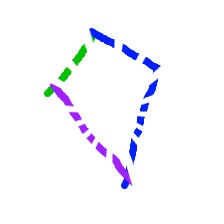
Shape: kite